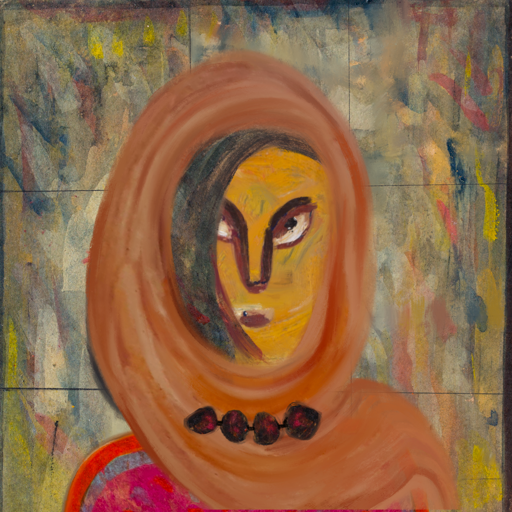
Background: GypsyMother, Head And Neck Front: After_Raid, Face Front: After_Raid, Bust: Sisters, Hair Front: Gypsy_Mother, Head Accessory: Pious_Lady_Scarf, Second Necklace: Blank, Necklace: Mosgoul, Baby: Blank